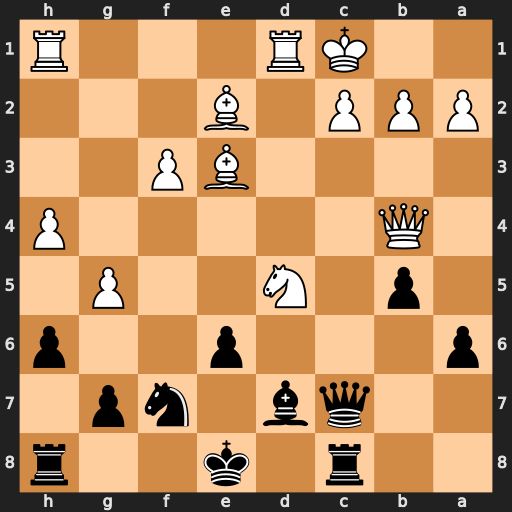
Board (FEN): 2r1k2r/2qb1np1/p3p2p/1p1N2P1/1Q5P/4BP2/PPP1B3/2KR3R
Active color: b
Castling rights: k
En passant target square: -
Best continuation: Qxc2#